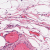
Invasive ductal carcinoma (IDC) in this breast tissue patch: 0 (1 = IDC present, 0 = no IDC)